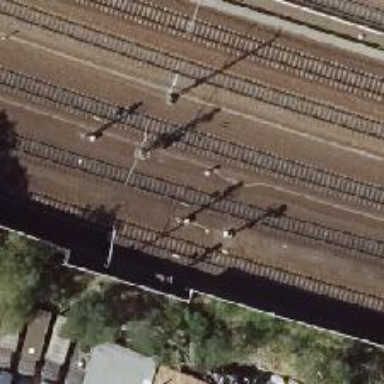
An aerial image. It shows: Railway signal.